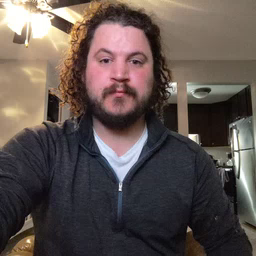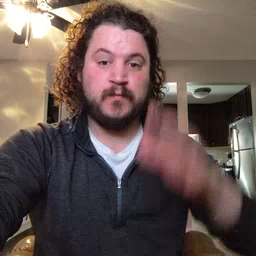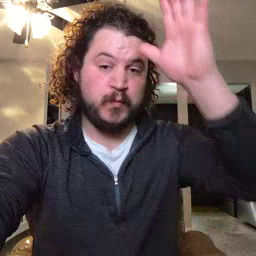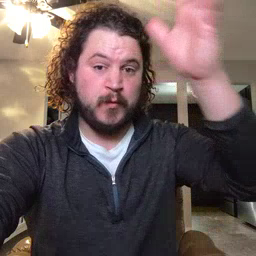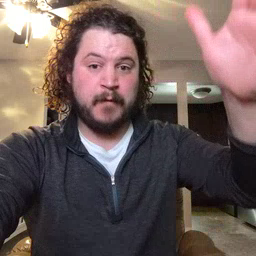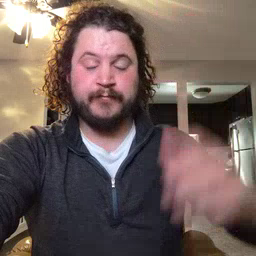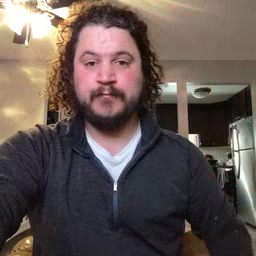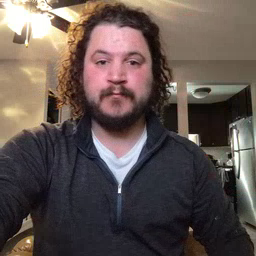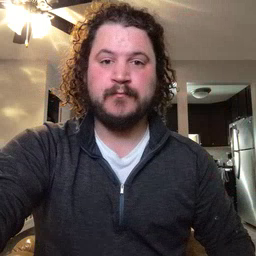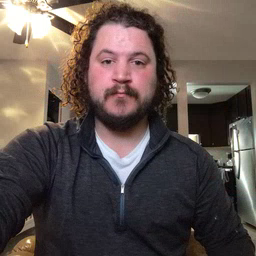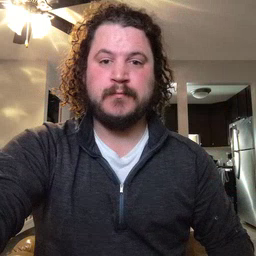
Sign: grandpa